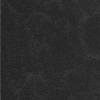
Atmospheric dust classification: dusty